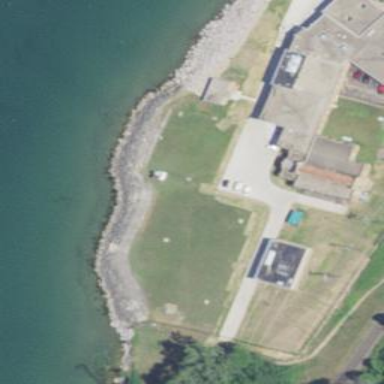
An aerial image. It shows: Breakwater made of rocks.